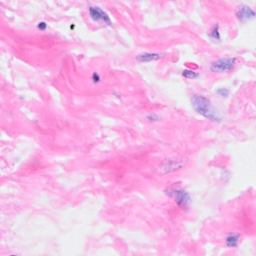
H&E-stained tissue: Breast